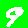
Digit: 9